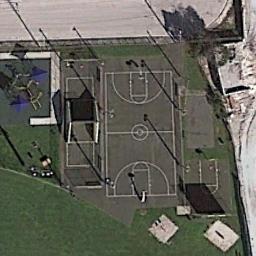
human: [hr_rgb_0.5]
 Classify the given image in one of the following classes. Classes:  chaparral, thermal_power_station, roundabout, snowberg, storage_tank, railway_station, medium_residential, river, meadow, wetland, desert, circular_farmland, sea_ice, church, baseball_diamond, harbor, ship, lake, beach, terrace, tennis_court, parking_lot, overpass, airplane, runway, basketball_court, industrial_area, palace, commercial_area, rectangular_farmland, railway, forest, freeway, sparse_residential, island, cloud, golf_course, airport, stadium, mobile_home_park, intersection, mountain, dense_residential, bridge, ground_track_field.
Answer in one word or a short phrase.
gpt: basketball_court